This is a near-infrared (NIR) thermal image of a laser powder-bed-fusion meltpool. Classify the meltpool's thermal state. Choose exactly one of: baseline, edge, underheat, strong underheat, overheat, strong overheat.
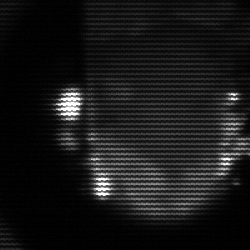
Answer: baseline